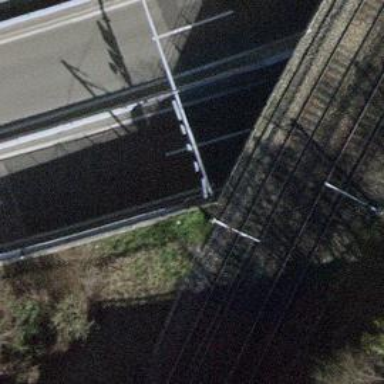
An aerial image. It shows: Railway track with contact lines for electrification.